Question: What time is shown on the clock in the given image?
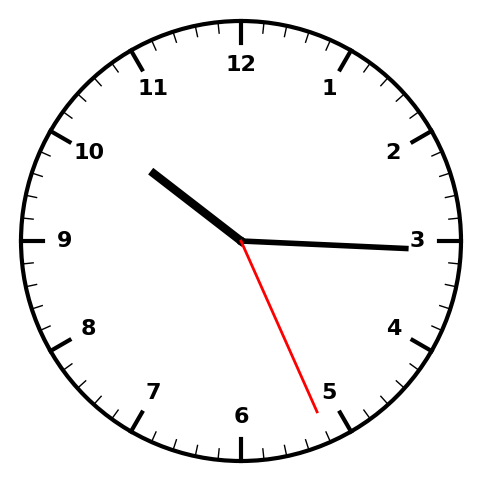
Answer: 10:15:26